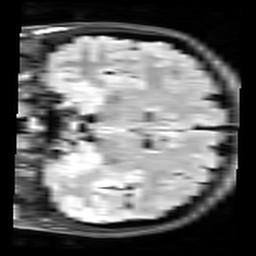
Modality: FLAIR
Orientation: coronal
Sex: female
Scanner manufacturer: siemens
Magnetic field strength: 3 T
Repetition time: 10 s
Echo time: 0.09 s